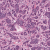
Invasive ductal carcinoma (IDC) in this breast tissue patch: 1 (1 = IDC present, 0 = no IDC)